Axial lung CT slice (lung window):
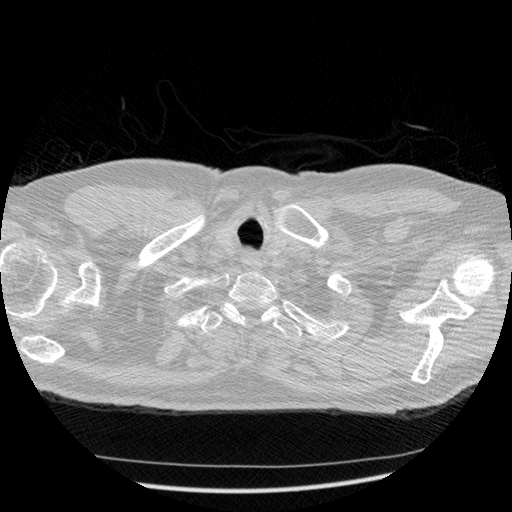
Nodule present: no